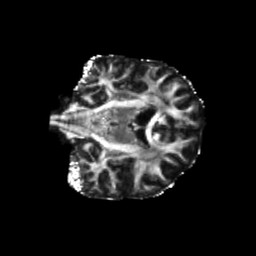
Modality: FA
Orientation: coronal
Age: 42
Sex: male
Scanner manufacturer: siemens
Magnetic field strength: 3 T
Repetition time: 5.25 s
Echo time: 0.08 s